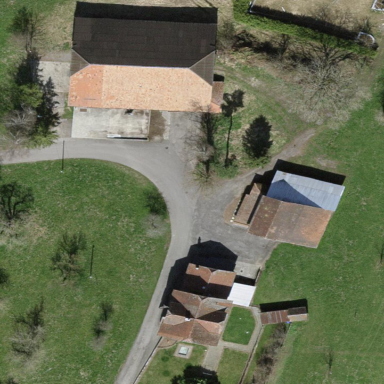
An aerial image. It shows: Farmyard area.